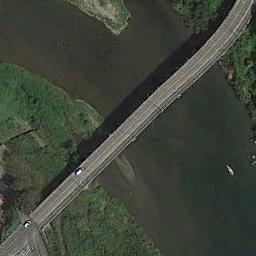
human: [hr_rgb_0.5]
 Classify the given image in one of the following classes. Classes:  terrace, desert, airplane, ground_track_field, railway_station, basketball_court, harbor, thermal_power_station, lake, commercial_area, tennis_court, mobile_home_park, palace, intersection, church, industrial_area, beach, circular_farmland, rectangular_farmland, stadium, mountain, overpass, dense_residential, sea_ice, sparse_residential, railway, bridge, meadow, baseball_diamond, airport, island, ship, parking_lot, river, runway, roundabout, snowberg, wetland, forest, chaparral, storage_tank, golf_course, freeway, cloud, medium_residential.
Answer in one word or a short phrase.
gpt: bridge